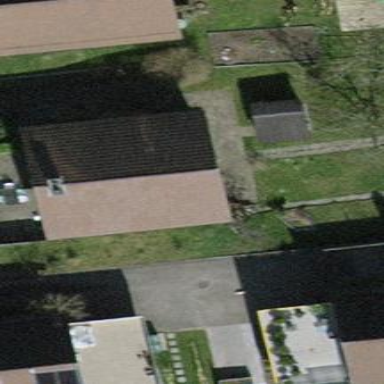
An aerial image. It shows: Building with tiled roof.